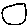
Label: circle